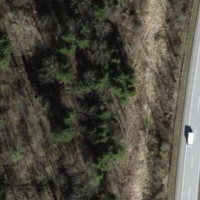
EUNIS habitat code: 57
Species observed at this site:
Calopteryx splendens